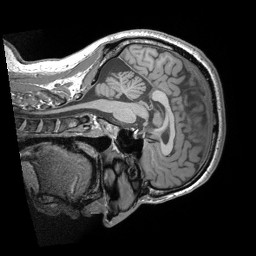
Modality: T1w
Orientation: sagittal
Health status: healthy